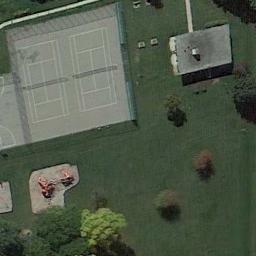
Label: tennis_court